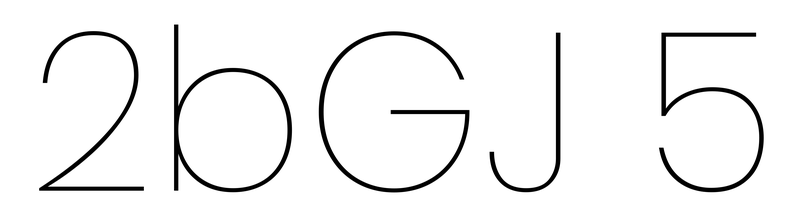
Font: Poppins-Thin